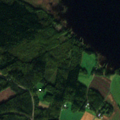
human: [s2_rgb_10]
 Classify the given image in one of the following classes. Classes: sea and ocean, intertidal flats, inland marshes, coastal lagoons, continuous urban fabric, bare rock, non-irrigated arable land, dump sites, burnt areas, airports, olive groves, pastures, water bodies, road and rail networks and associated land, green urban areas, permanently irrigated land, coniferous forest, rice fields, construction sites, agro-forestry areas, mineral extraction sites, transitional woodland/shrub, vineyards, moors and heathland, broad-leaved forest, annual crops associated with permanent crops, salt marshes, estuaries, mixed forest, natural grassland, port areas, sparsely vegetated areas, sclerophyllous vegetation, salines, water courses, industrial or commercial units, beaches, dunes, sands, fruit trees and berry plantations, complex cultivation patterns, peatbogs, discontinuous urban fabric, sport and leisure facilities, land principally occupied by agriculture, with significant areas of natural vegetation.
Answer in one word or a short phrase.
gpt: land principally occupied by agriculture, with significant areas of natural vegetation, broad-leaved forest, coniferous forest, mixed forest, water bodies